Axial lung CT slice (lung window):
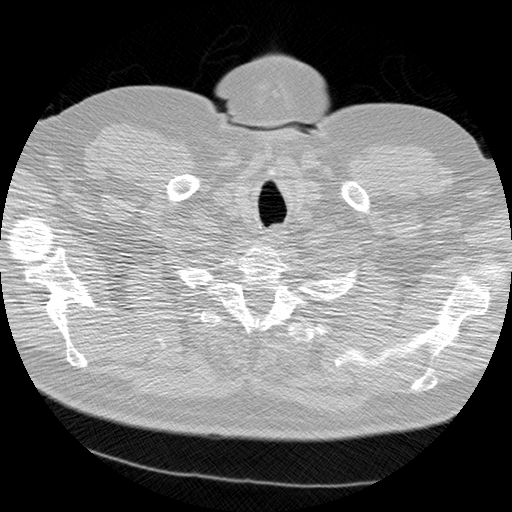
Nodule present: no